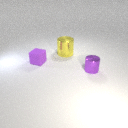
large yellow metal cylinder behind small purple metal cylinder